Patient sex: F
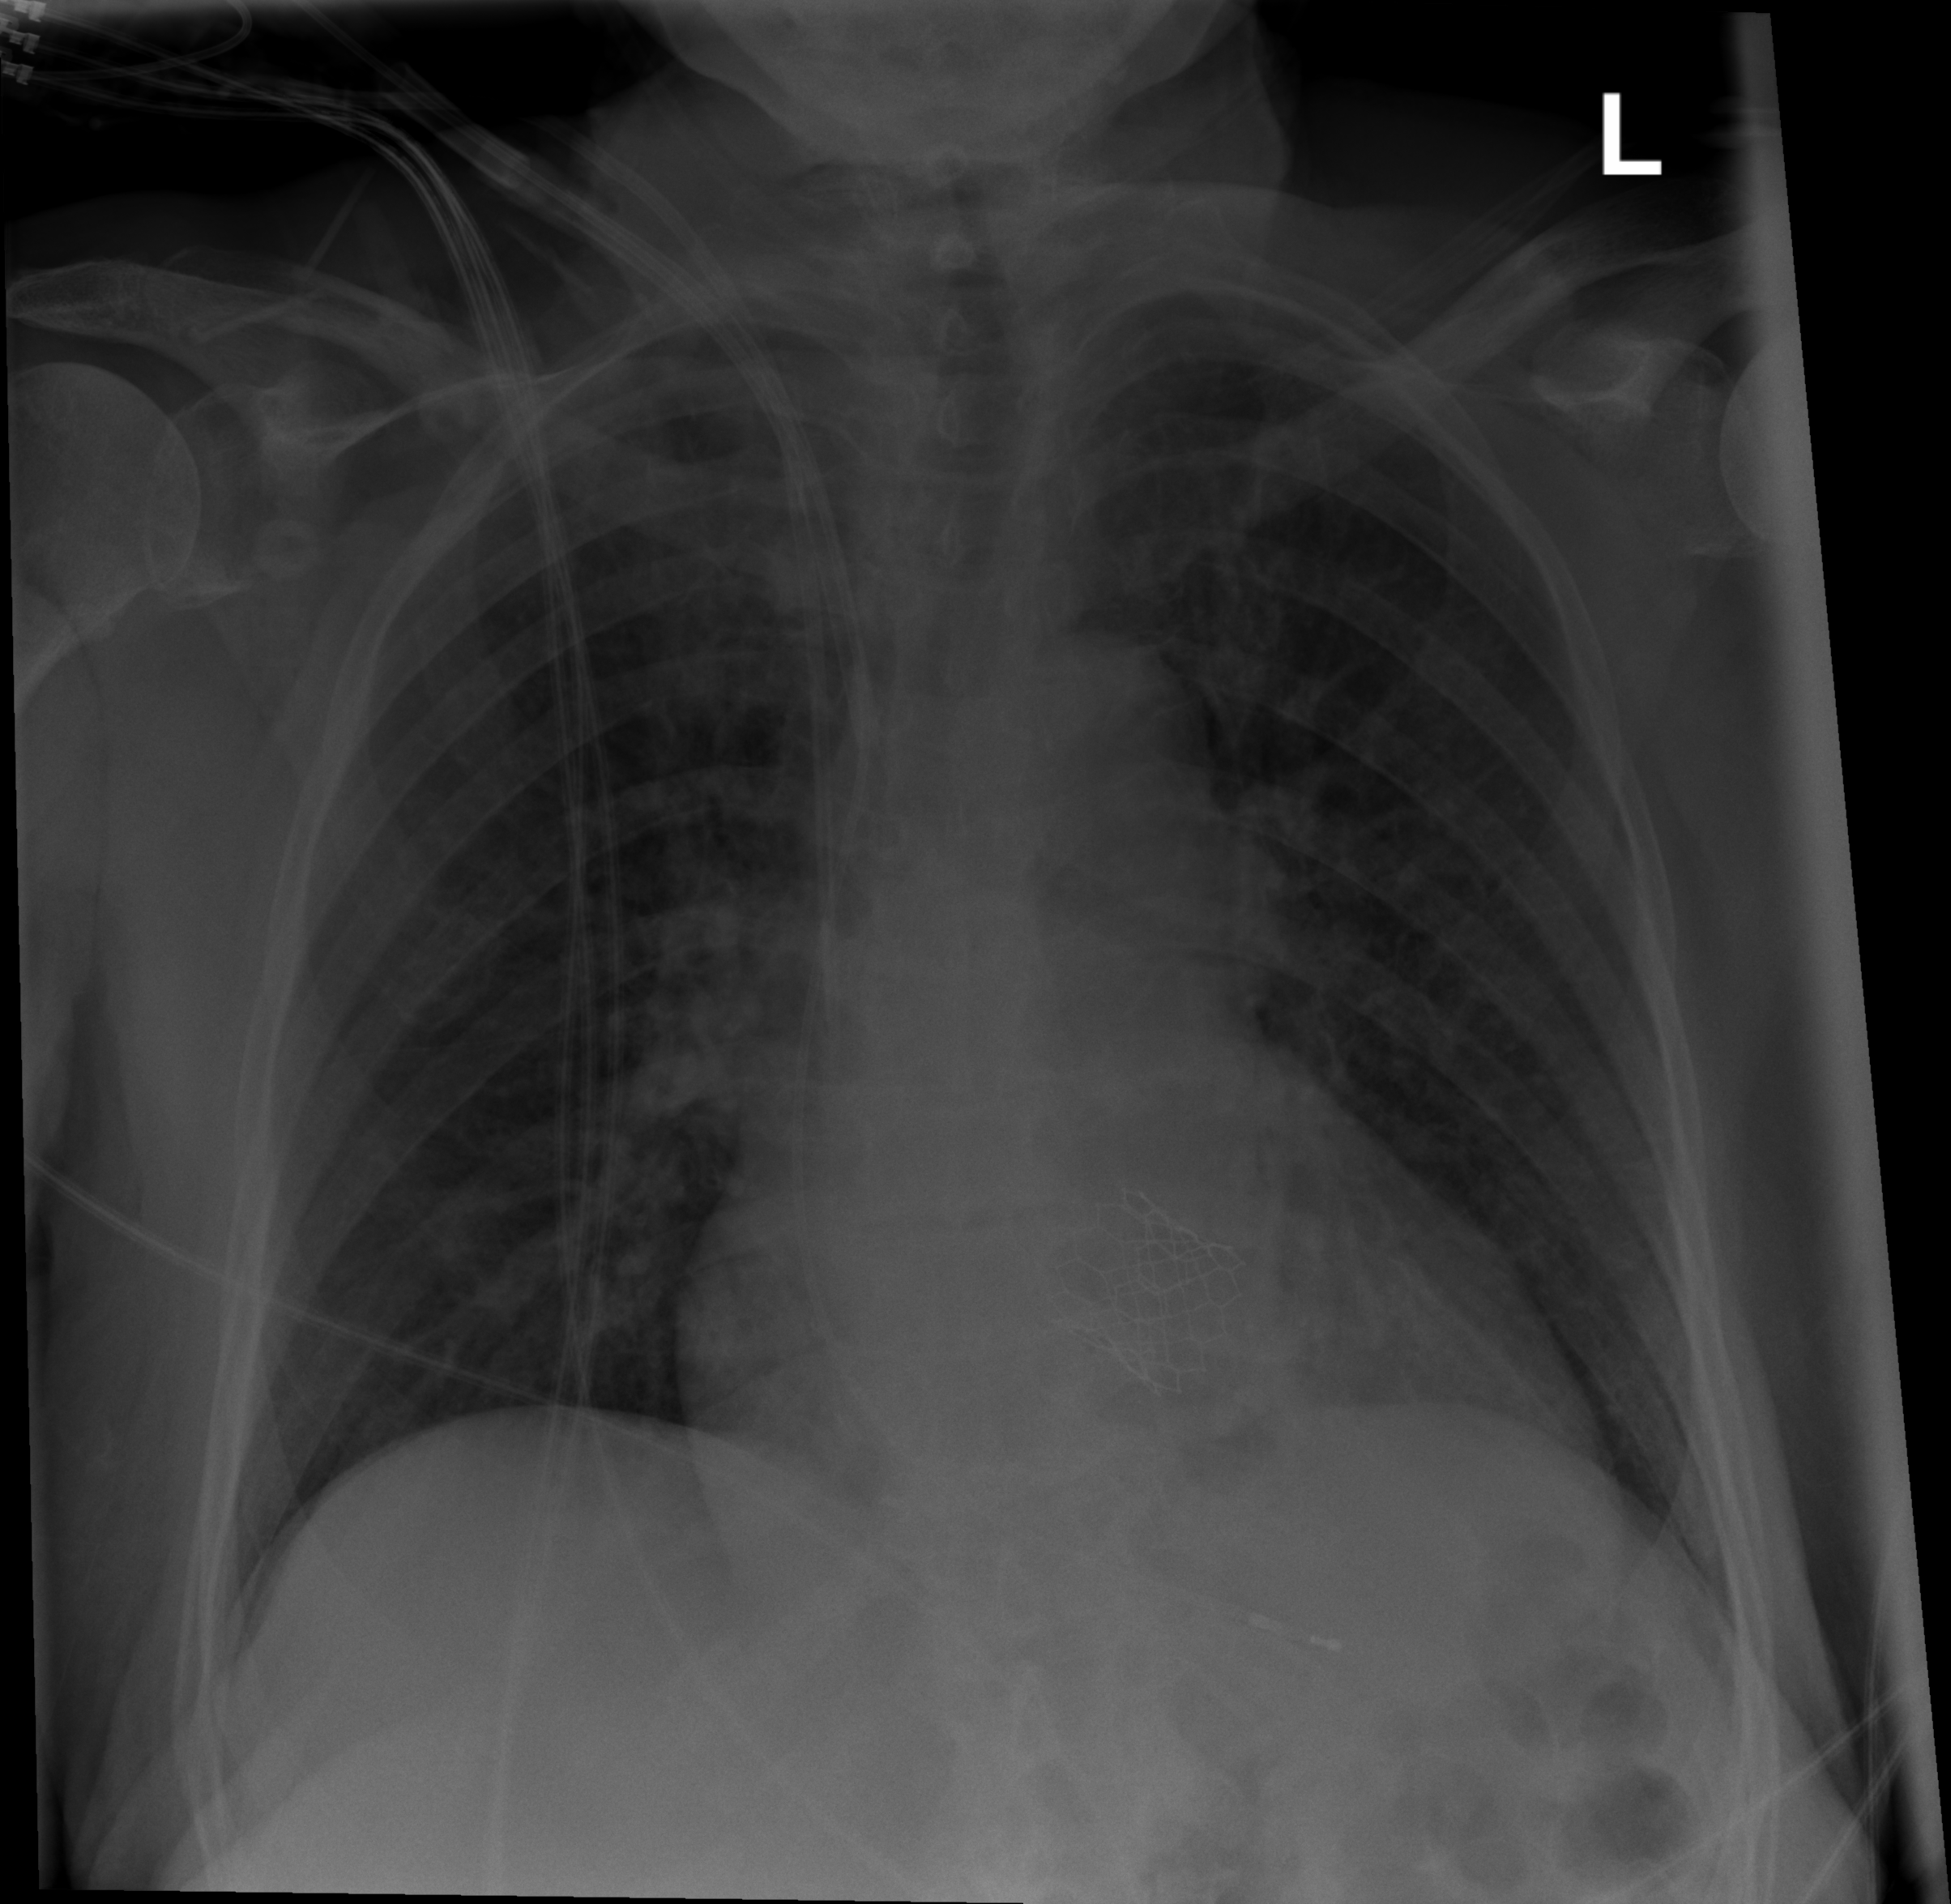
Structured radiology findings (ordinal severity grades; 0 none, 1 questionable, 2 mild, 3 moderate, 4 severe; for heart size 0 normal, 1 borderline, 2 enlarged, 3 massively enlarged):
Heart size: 2
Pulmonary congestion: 2
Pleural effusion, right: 0
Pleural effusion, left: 0
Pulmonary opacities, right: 0
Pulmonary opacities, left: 0
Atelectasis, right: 0
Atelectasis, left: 0